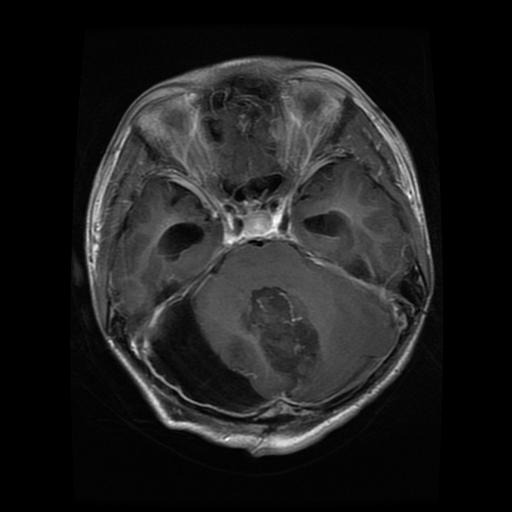
Label: glioma